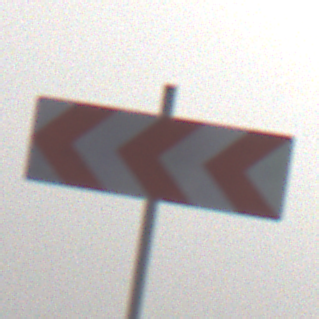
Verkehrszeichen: RichtungstafelnInKurvenGrossRechts
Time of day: MorningAfternoon
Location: Outdoor (Nature)
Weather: PartlyCloudy
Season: NotSpecified
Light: Natural